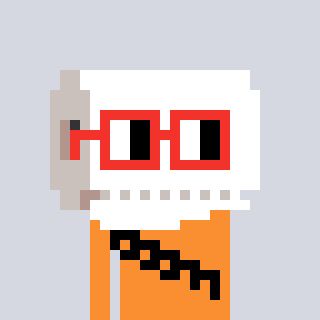
a pixel art character with square red glasses, a toiletpaper-full-shaped head and a orange-colored body on a cool background